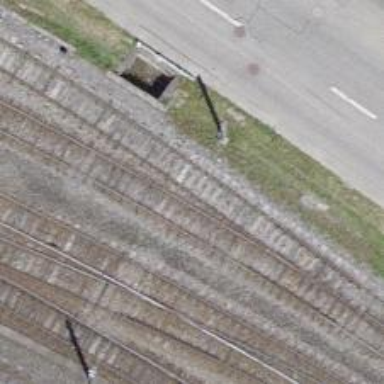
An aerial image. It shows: Railway yard with single rail track. The electrified track has contact line for power supply.